Question: I am developing an application that makes a guess on whether your applications are under attack or not by monitoring the ports of your system. For this I decided to catch live <URL> variables through a kernel module.
But currently I am stuck with the following problem:
Cant access skbuff.h header file. When i do
'#include<linux/skbuff.h>;'
it says it cant find the required header on netbeans. I looked at the code samples online and they have all been able to do
'#include<linux/skbuff.h>;'
without any problems.
P.S. I am running Ubuntu 11.04

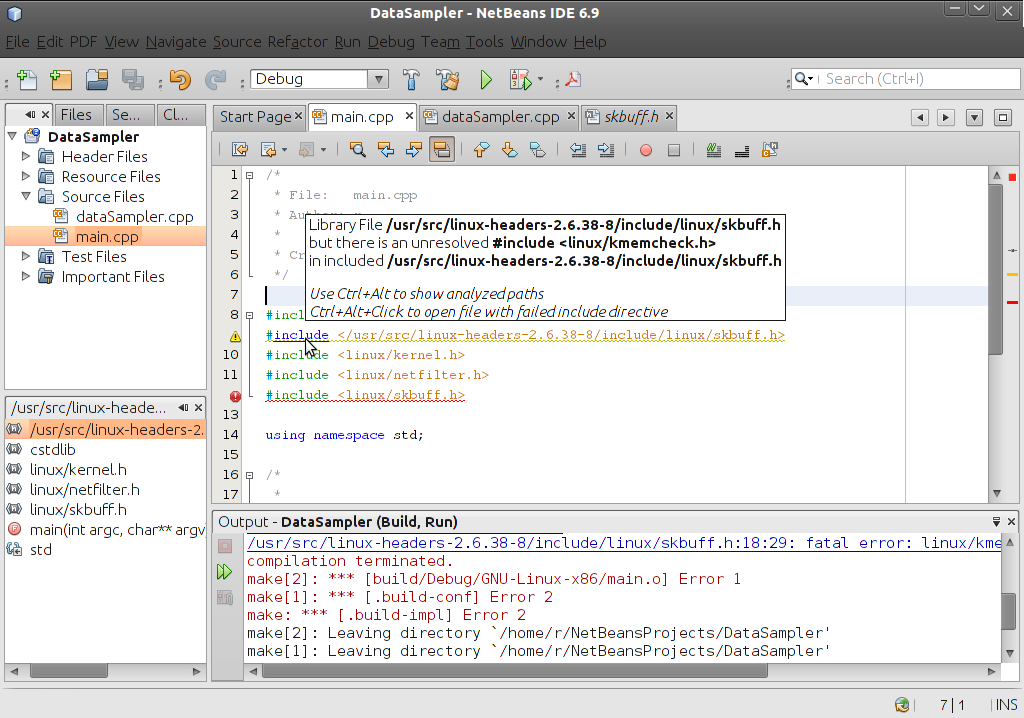
Answer: I have almost no idea what is. I'm guessing that it is some "apparently" editor which is able to drive some compilation.
(Actually, I think that for kernel related development, you should learn how to use 'make' 'gcc' and other tools your IDE is hiding some complexity that you need to tackle with: so I think that using any kind of IDE for kernel related code is wrong.).
So you need to figure out how to pass additional '-I' flags to the 'gcc' compiler. I can just recall you what the '-I' flag mean: It is a <URL> which "add the directory to the list of directories to be searched for header files."
As to how to configure your damn IDE to suit your need, I have no idea! Why don't you just use an editor ('emacs' or 'vim') and run 'make' by yourself? Then you'll have to edit some 'Makefile' option, often 'CFLAGS'.